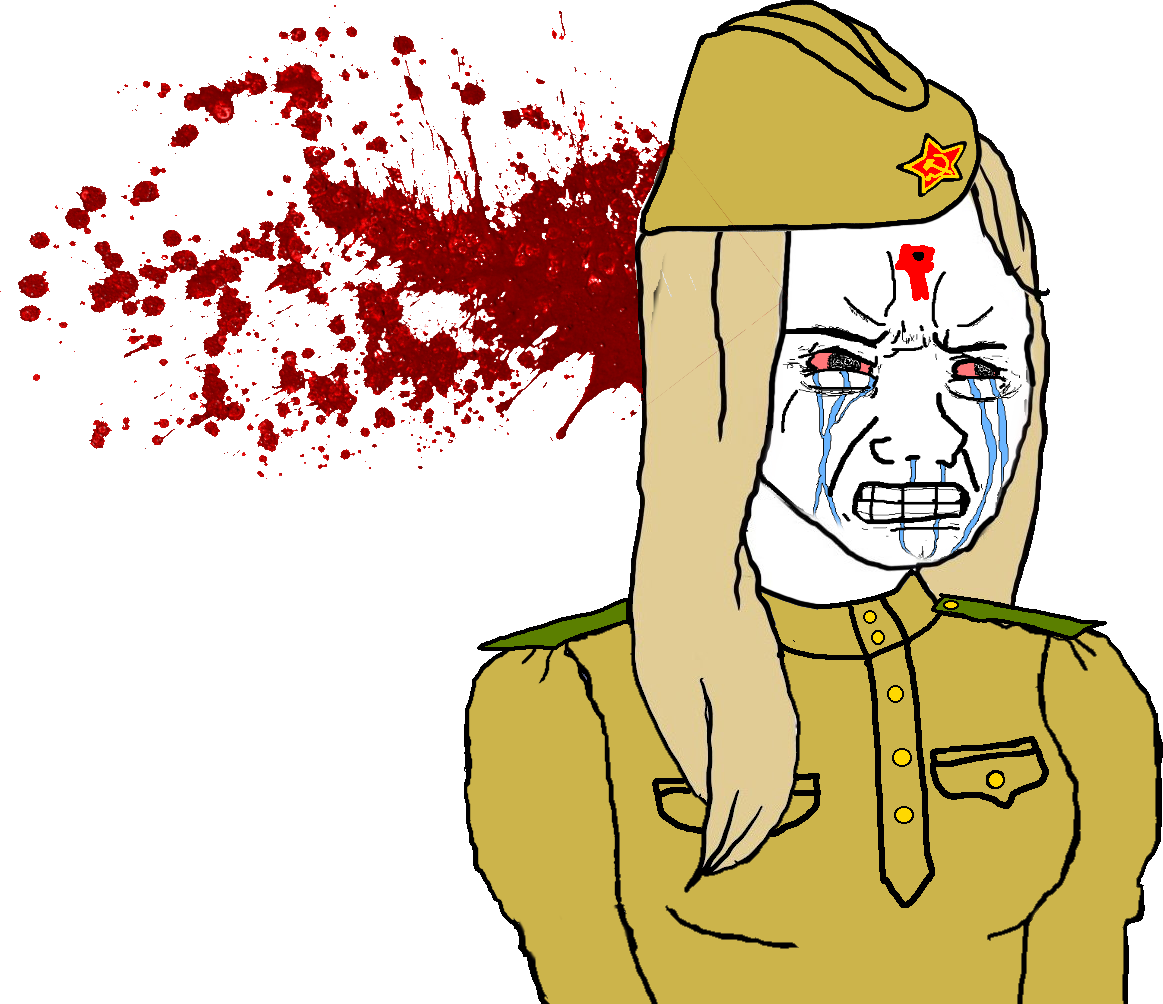
Label: 5_Crying_Wojak